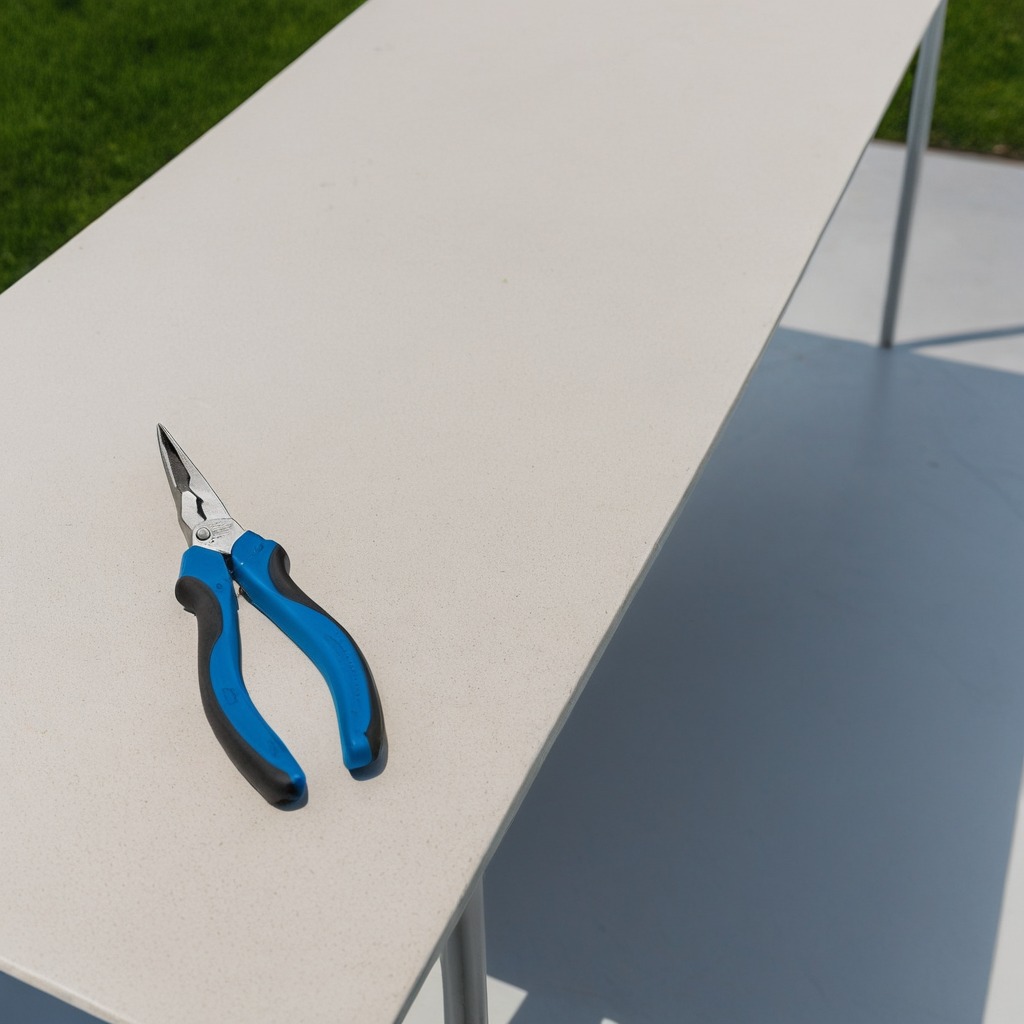
A plier lying on the table in a temporary outdoor tool station